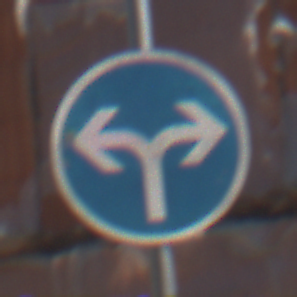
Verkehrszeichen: VorgeschriebeneFahrtrichtungRechtsOderLinks
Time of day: MorningAfternoon
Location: Outdoor (Nature)
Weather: Clear
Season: Summer
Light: Natural